Question: I have an imageview and textview in a LinearLayout with horizontal orientation. Do not know why the textview has a space on the left that I can not remove ...
I tested with padding, gravities, etc. ...
This is my xml and result in an image
Any idea?
Thank you!
'''
<?xml version="1.0" encoding="utf-8"?>
<LinearLayout xmlns:android="http://schemas.android.com/apk/res/android"
android:layout_width="match_parent"
android:layout_height="match_parent"
android:gravity="left|center_vertical"
android:orientation="horizontal" >
<LinearLayout
android:layout_width="wrap_content"
android:layout_height="wrap_content"
android:gravity="center"
android:orientation="horizontal" >
<ImageView
android:layout_width="wrap_content"
android:layout_height="wrap_content"
android:background="@drawable/dot" />
<TextView
android:id="@+id/text_resultado"
android:layout_width="wrap_content"
android:layout_height="wrap_content"
android:fontFamily="sans-serif-light"
android:gravity="center"
android:padding="3dp"
android:text="TextView"
android:textColor="@color/negroLetras"
android:textSize="@dimen/titles" />
</LinearLayout>
<TextView
android:layout_width="wrap_content"
android:layout_height="wrap_content"
android:fontFamily="sans-serif-light"
android:paddingBottom="3dp"
android:paddingRight="3dp"
android:paddingTop="3dp"
android:text="%"
android:textColor="@color/negroLetras"
android:textSize="@dimen/titles" />
</LinearLayout>
'''

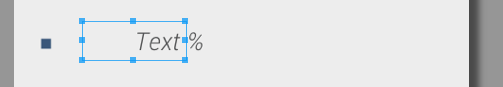
Answer: Propably you have something wrong with you drawable "dot" or other values like dimen etc.
I think that because I used your code without this values with other sample values and layout was ok.